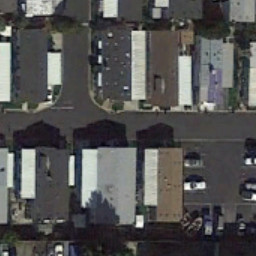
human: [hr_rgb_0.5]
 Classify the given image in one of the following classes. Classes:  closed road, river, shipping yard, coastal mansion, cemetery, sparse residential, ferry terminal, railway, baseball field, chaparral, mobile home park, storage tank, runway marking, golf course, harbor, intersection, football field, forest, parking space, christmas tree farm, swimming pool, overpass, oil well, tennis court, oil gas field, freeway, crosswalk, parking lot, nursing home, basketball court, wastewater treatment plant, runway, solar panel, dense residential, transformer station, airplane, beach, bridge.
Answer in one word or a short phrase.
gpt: mobile home park